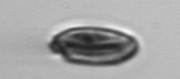
Label: Katodinium_or_Torodinium